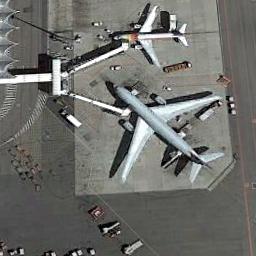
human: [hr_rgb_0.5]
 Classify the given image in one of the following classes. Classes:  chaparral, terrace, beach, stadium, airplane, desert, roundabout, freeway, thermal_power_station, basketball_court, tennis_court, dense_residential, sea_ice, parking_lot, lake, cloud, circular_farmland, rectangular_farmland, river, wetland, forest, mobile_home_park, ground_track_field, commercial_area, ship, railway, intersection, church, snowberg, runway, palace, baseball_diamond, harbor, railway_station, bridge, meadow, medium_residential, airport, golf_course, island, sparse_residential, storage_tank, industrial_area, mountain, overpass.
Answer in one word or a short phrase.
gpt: airplane